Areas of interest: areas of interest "Commercial service"
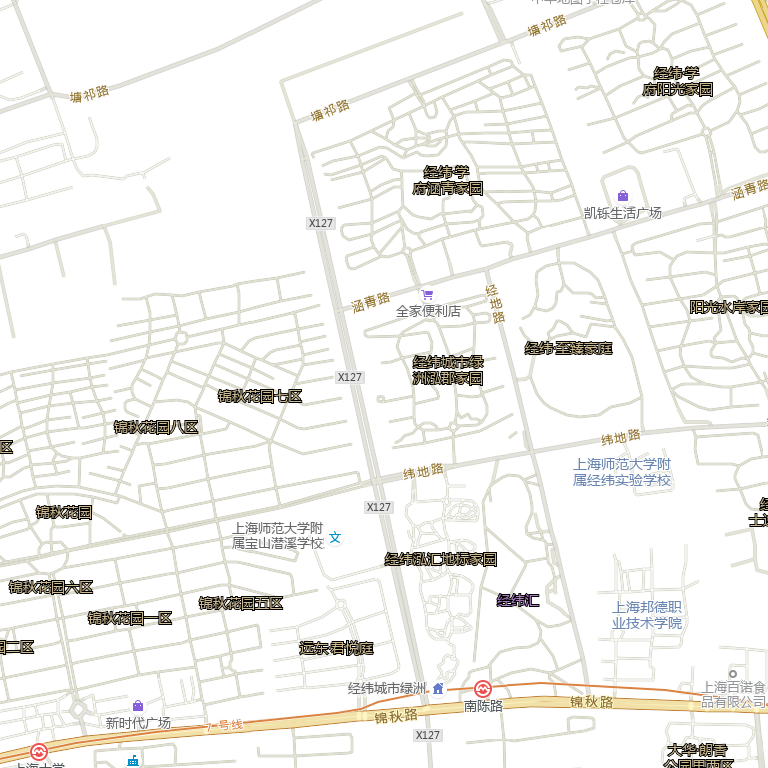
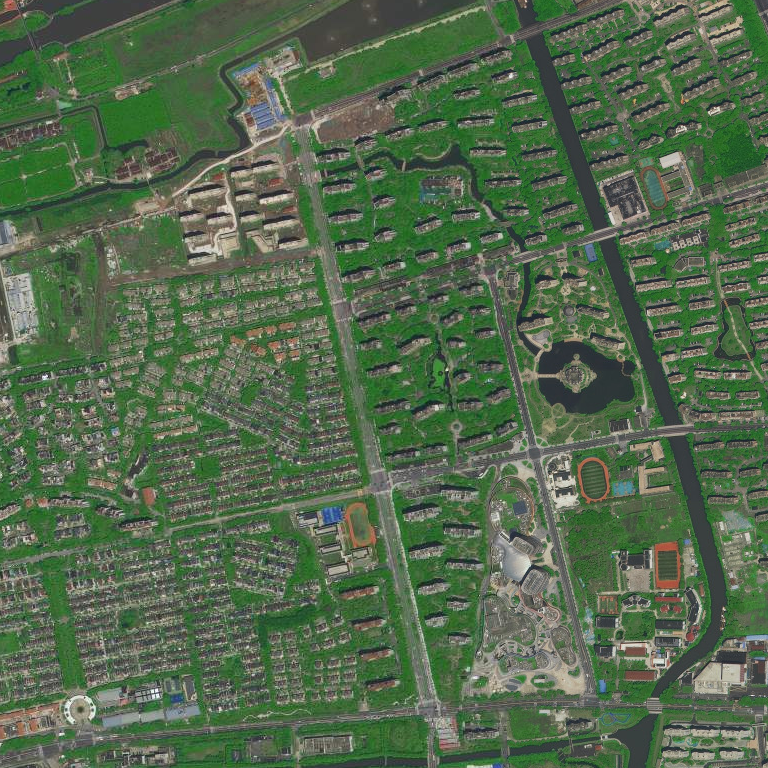